Interaction volume radius: 5 \u00c5
Interaction volume height: 10 \u00c5
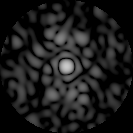
Disorder parameter: 0.8188